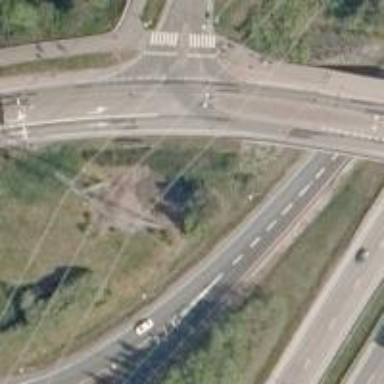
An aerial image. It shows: Asphalt trunk link road.